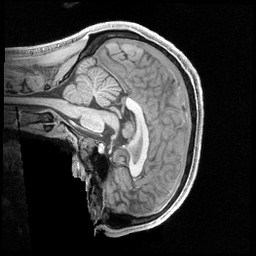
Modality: T1w
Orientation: sagittal
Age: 21
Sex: male
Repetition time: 2.4 s
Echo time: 0.00222 s